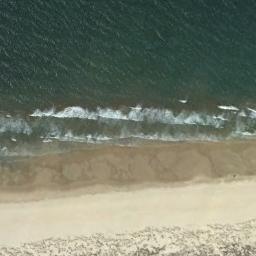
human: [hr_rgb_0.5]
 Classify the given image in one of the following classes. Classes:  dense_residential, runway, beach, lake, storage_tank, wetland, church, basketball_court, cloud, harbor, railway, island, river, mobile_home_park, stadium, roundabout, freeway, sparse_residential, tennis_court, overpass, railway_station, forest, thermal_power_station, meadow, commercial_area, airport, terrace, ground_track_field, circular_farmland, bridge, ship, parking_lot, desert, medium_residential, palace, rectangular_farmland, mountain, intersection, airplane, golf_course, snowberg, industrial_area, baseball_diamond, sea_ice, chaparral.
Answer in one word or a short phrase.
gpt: beach